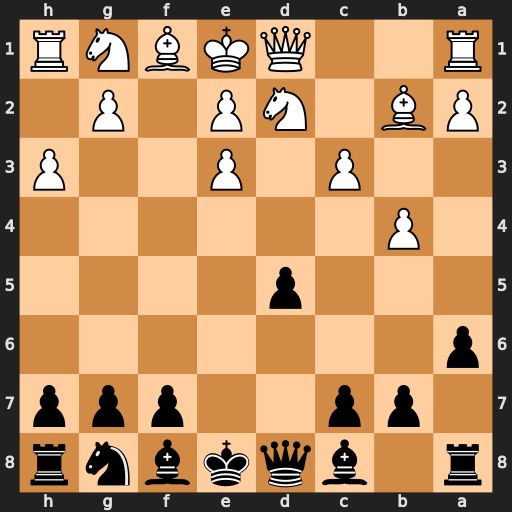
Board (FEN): r1bqkbnr/1pp2ppp/p7/3p4/1P6/2P1P2P/PB1NP1P1/R2QKBNR
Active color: b
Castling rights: KQkq
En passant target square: -
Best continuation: Qh4+ g3 Qxg3#